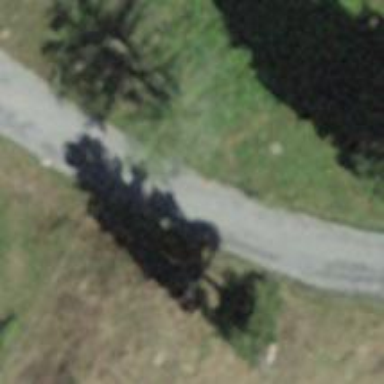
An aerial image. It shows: Unclassified asphalt road without sidewalk.